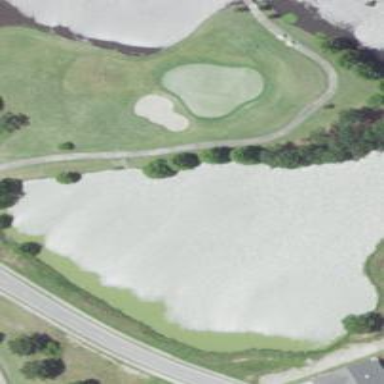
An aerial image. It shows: Water hazard on golf course.